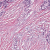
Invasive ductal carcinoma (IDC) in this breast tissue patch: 1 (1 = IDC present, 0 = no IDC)